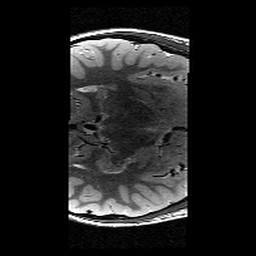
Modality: T2w
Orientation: axial
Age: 10
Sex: male
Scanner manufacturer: siemens
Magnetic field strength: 3 T
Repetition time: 9.23 s
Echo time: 0.067 s